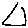
Label: triangle